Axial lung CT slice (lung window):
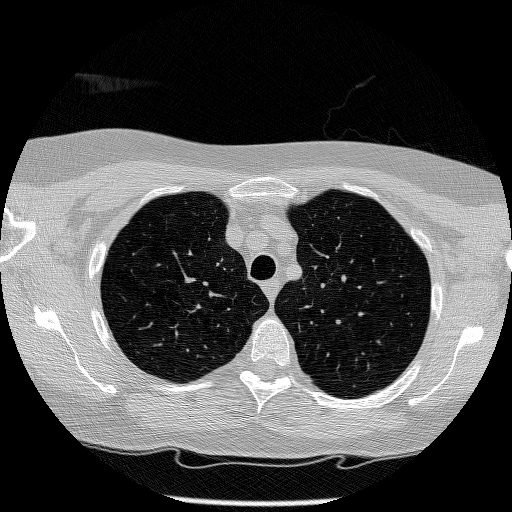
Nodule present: no